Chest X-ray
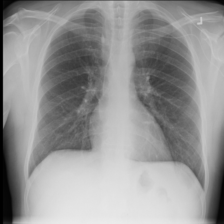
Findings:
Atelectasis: negative
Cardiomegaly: negative
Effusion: negative
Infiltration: negative
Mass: negative
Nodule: negative
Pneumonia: negative
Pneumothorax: negative
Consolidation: negative
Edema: negative
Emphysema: negative
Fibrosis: negative
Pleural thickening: negative
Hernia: negative